Question: I am getting an error when compiling sqlcipher. I'm unable to run ./configure
Could someone help fix the error?
> gawk: /mkopcodeh.awk:101: backslash not last character on line.

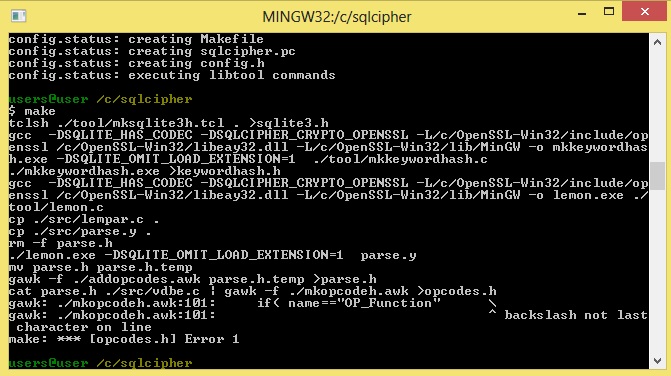
Answer: If anyone else runs into this: the awk error seems to be caused by different line endings. If you check out the sources on Windows, take care to not have the line endings changed to Windows CR/LF. Instead, stick to LF (Unix/Mac format) only. You can also change the encoding of the offending file with any decent editor later on (I just did with Notepad++ using the menu item Edit->EOL conversion).